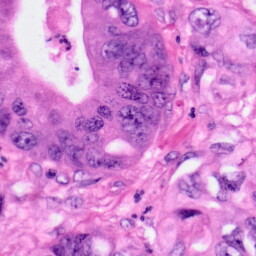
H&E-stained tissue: Pancreatic